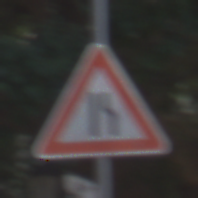
Verkehrszeichen: EinseitigVerengteFahrbahnRechts
Umgebung: Outdoor, Suburban
Tageszeit: MorningAfternoon
Wetter: PartlyCloudy
Licht: Natural
Jahreszeit: NotSpecified
Kontrast: LowContrast